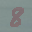
Label: 8